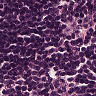
Metastatic tissue present: no